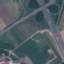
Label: Highway